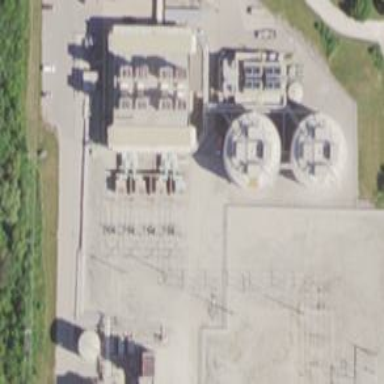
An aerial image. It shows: Gas turbine power generator.